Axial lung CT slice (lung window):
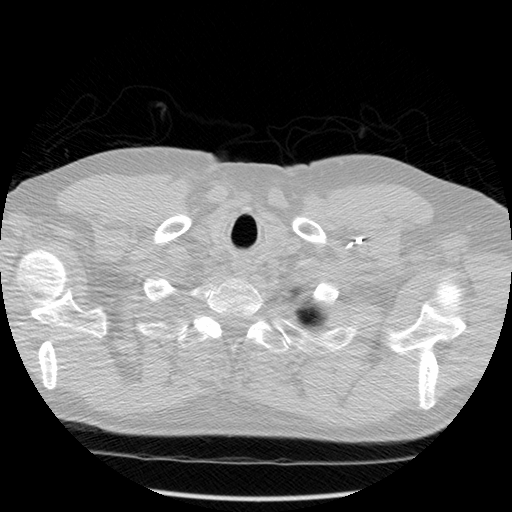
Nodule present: no